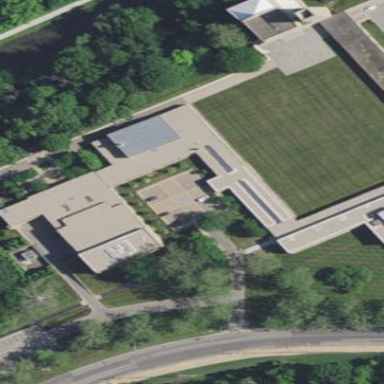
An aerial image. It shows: View of university building.